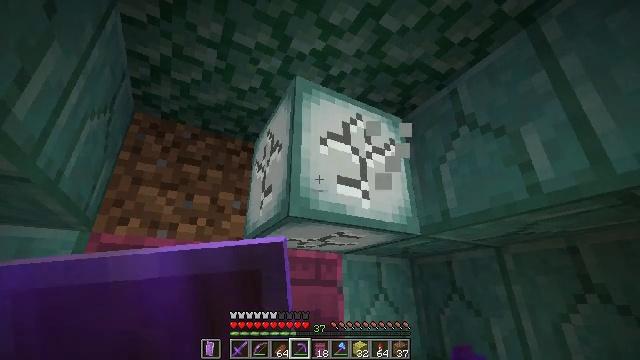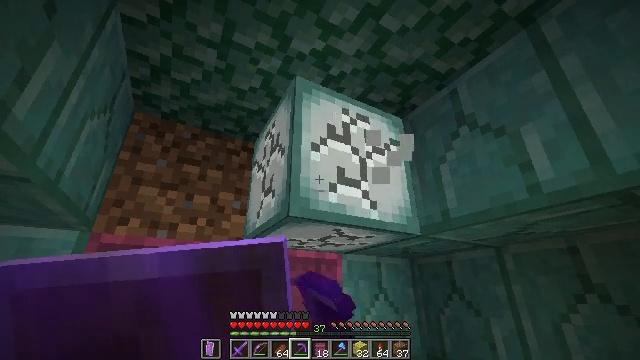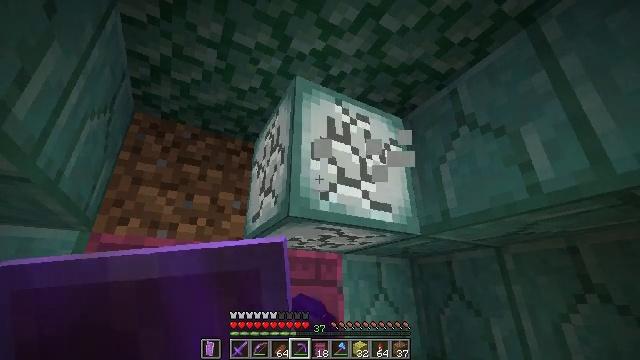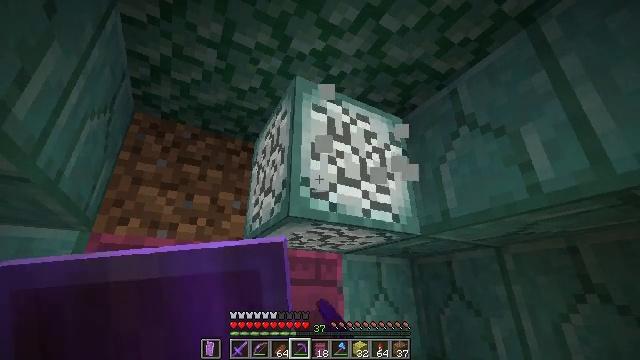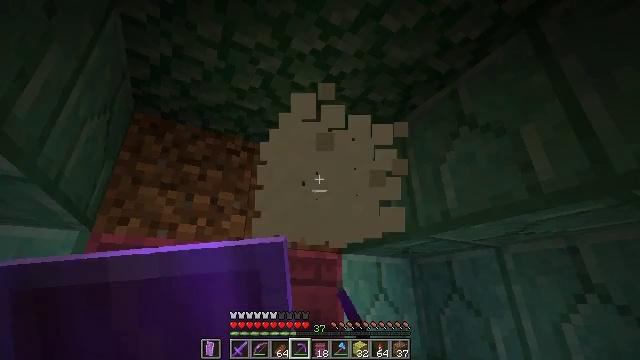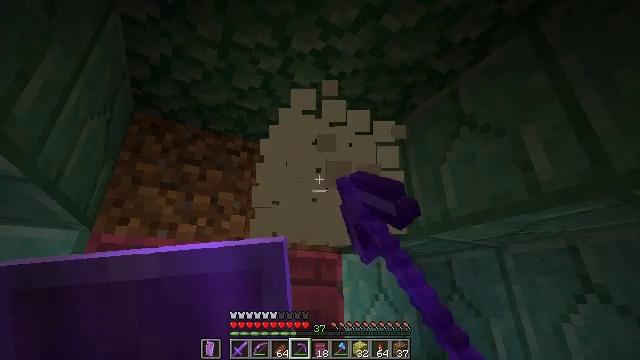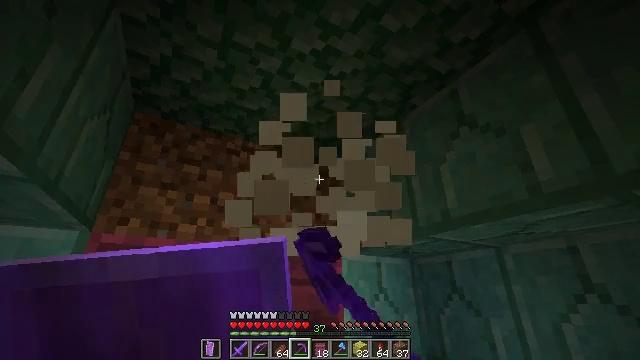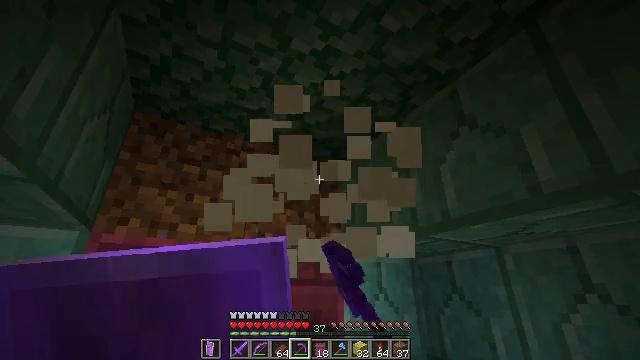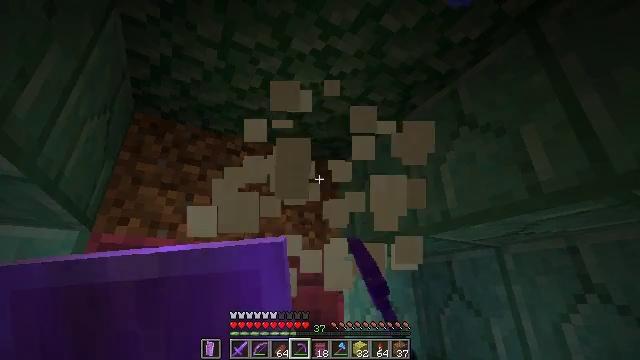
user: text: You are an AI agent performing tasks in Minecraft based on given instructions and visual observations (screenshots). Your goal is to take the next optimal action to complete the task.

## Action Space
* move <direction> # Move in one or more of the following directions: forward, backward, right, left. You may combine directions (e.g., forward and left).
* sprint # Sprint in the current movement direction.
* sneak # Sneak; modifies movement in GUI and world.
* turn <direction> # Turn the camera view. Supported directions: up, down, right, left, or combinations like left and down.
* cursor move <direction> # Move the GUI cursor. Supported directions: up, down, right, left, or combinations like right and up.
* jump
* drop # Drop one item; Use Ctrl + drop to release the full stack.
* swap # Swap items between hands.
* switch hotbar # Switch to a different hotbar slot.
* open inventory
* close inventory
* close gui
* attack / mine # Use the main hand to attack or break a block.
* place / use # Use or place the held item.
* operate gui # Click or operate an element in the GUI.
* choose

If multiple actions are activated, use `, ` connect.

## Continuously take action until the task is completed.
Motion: motion action
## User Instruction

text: Break the glowing sea lantern block.
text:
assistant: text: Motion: attack / mine
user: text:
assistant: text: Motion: attack / mine
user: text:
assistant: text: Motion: attack / mine
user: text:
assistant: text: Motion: attack / mine
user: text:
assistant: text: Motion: attack / mine
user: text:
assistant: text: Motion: attack / mine
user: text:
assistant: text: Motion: no_op
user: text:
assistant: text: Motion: no_op
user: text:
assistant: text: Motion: no_op